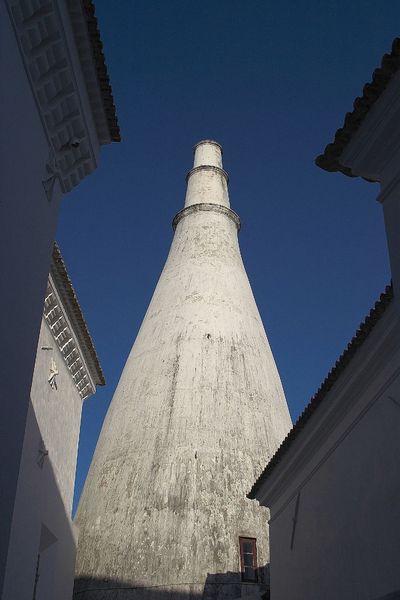
Titel: Königspalast, Paco (Palácio) Real, in Sintra
Standort: Sintra, Königspalast (EU - P - Estremadura)
Schlagwörter: blau, himmel, schatten, weiß, fenster, glas, grau, licht, tür, dach, gebäude, haus, alt, architektur, spitze, stein, häuser, kirche, dachziegel, turm, fassaden, gasse, italien, perspektive, dächer, ziegel, weis, wolkenlos, hoch, foto, fotografie, wände, sprossen, kegel, leuchtturm, form, sims, griechenland, verschmutzt, minarett, dachziegeln, kirvhe, daczh